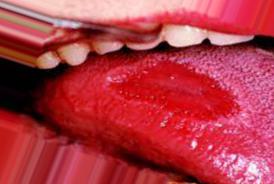
Condition: Mouth Ulcer